Field crop: maize
Growth stage: 2
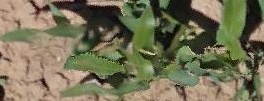
Species: maize